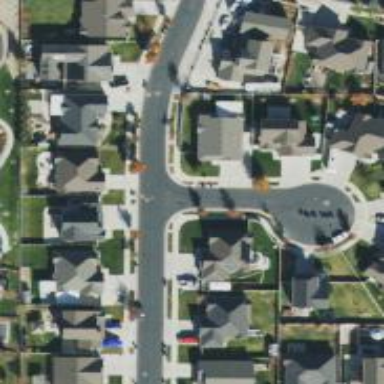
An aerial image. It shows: Residential road.